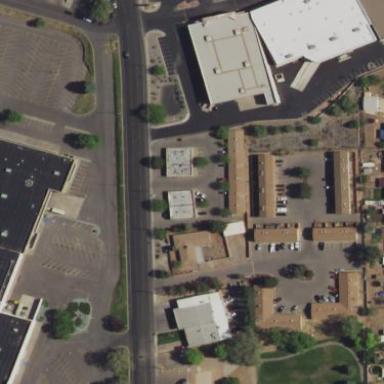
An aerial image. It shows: Commercial area.